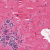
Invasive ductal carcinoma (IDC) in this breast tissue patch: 0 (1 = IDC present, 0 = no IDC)